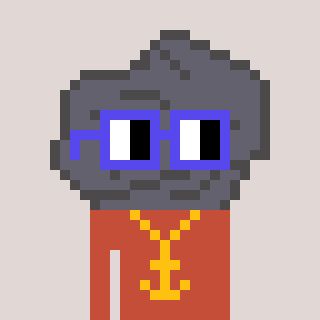
a pixel art character with square blue glasses, a rock-shaped head and a rust-colored body on a warm background